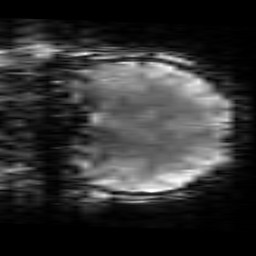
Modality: T2starw
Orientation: coronal
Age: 26
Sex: female
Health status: healthy
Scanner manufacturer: siemens
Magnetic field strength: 3 T
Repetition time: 0.7 s
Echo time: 0.02 s